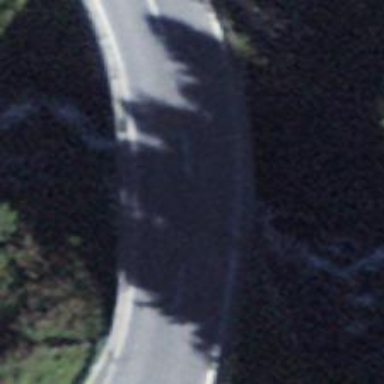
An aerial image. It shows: Primary highway on asphalt bridge.